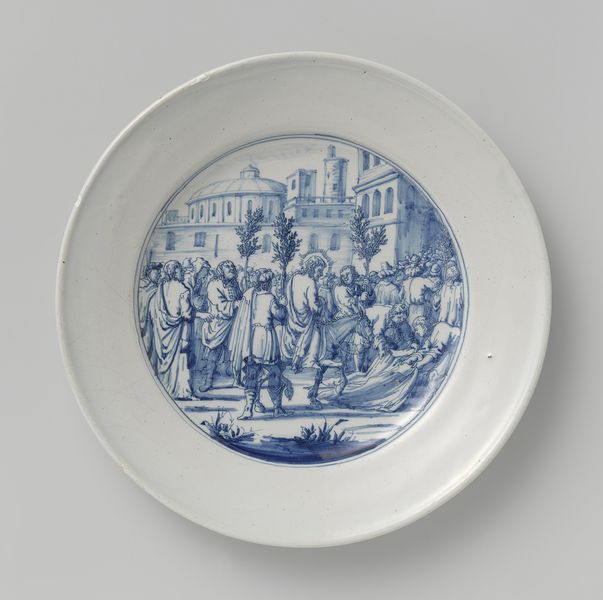
Titel: Bord, op het plat beschilderd met de Intocht in Jeruzalem
Standort: Amsterdam
Institution: Rijksmuseum
Schlagwörter: blue, king, men, people, religious, robes, white, robe, palm, man, sky, building, houses, trees, grass, city, procession, cloak, dome, jesus, buildings, gate, ceramic, christ, riding, christian, plate, round, dance, biblical, porcelain, halo, sunday, jerusalem, donkey, pilgrim, followers, palte, messiah, israel, delft, olive tree, olive, roe, delftware, plate blue white, palm sunday, tree fronds, 접시, 이쁘다, 아트, 기념품, 컵받침, 창문, bethleem, nostos, judea